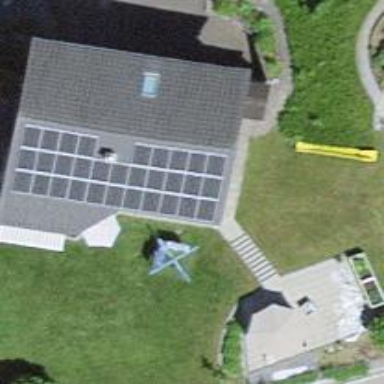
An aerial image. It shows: Solar power generator using photovoltaic panels.